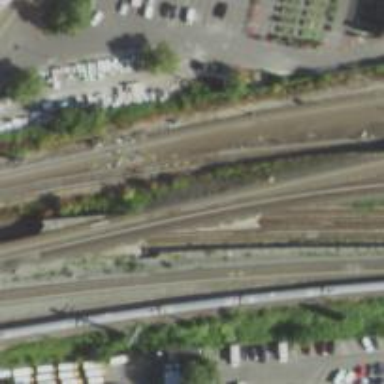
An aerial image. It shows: Electrified rail for trains.